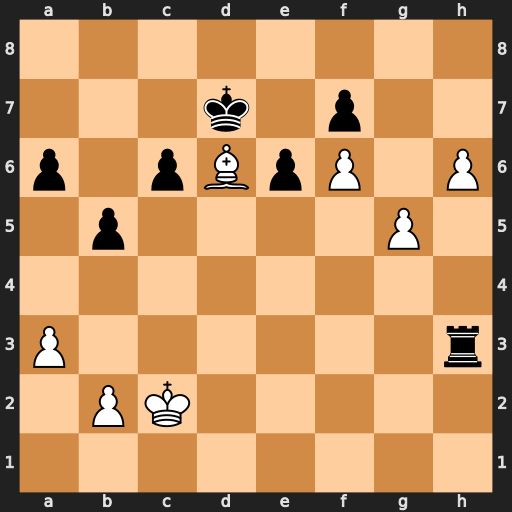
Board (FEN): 8/3k1p2/p1pBpP1P/1p4P1/8/P6r/1PK5/8
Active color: w
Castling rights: -
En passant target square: -
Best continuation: g6 Rxh6 gxf7